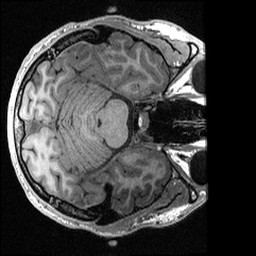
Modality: T1w
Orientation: axial
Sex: male
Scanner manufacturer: ge
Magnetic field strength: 3 T
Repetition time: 0.0064 s
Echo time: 0.00281 s